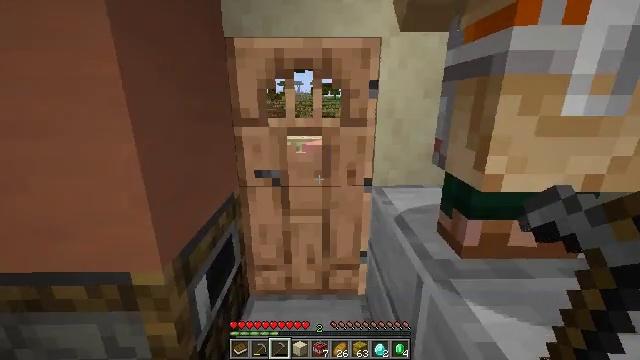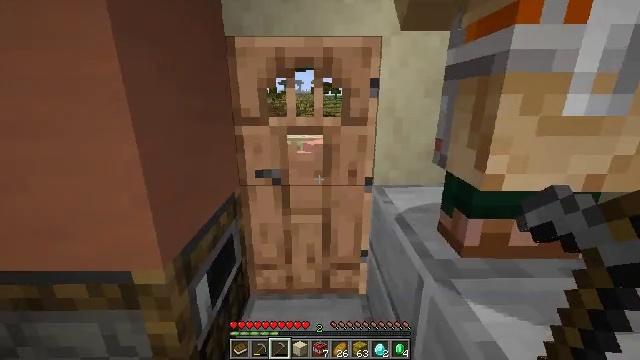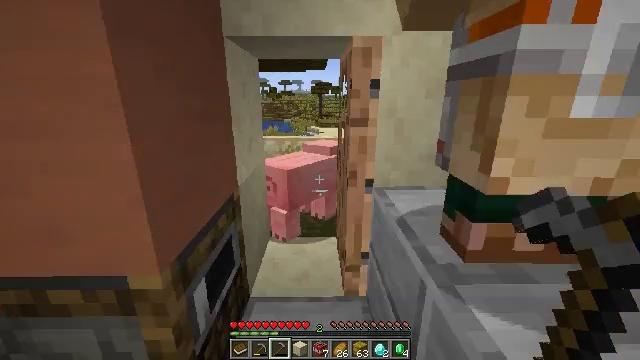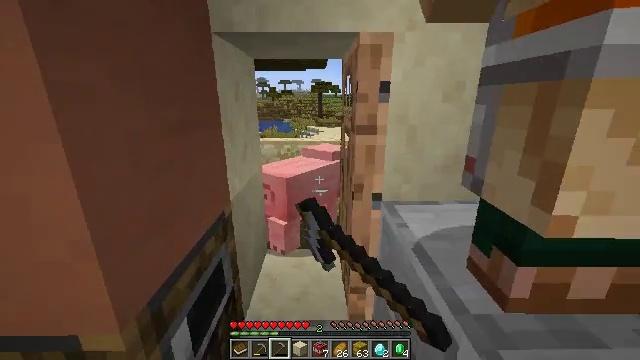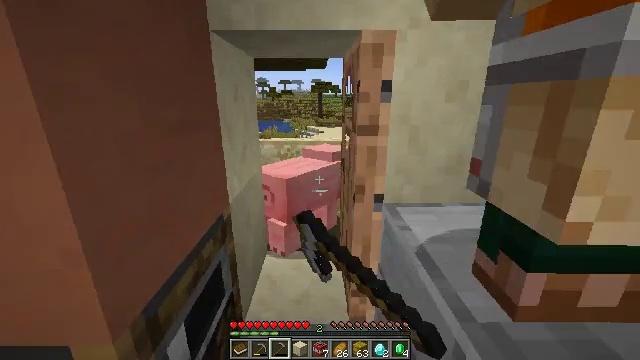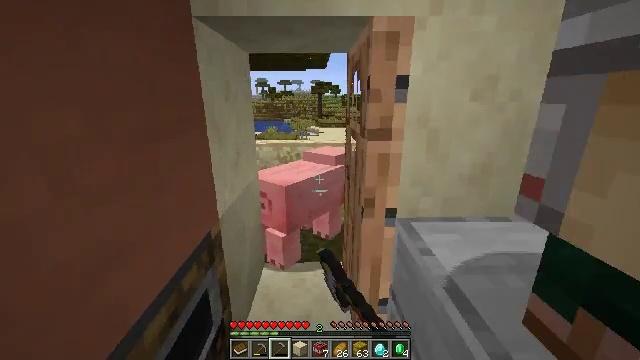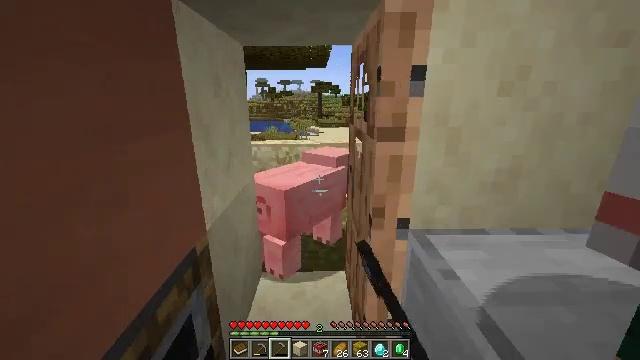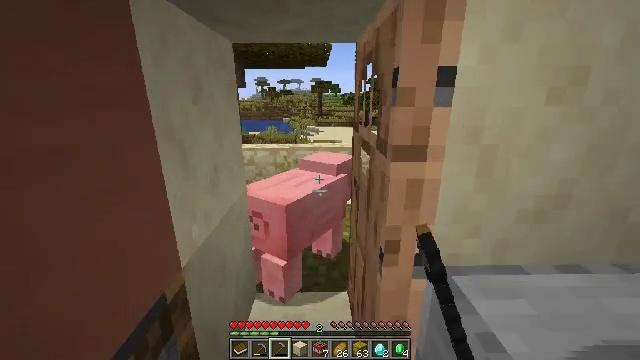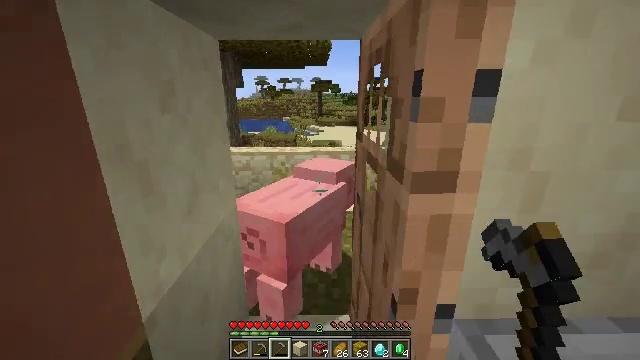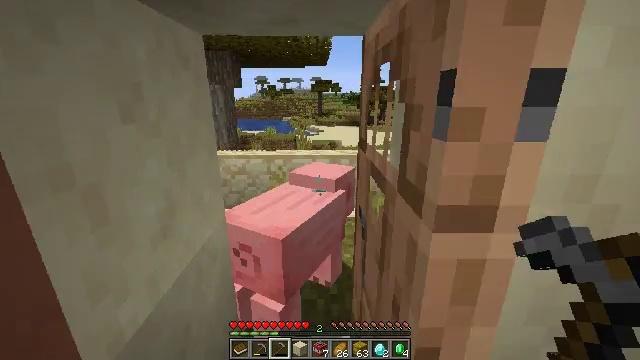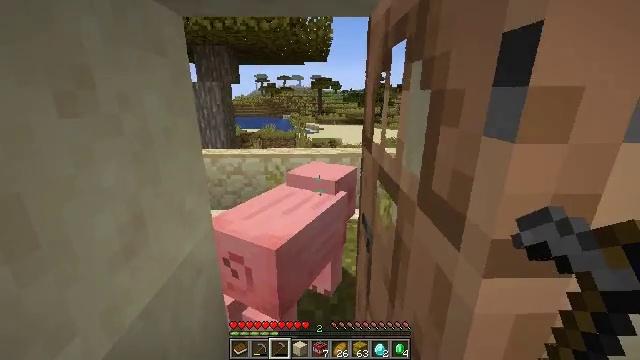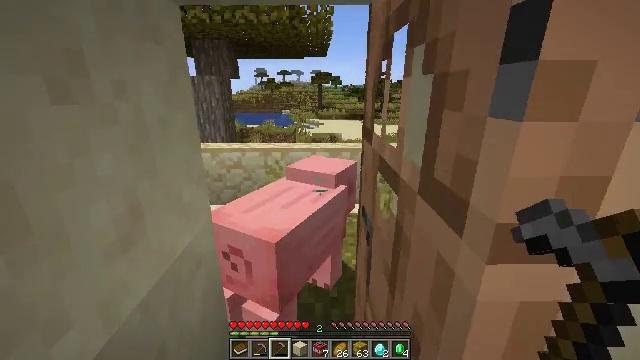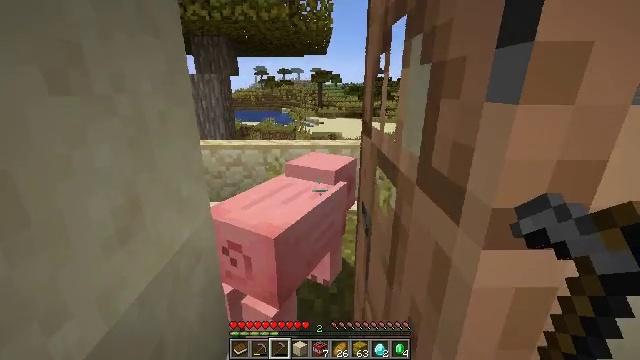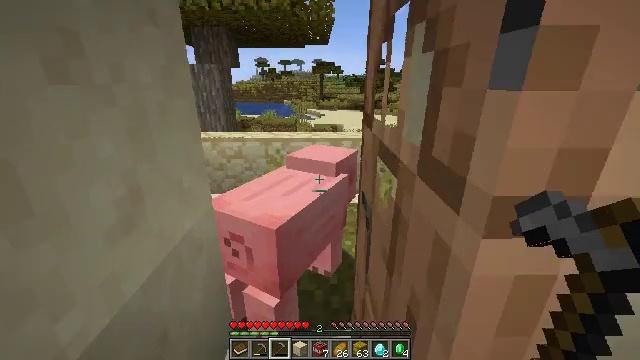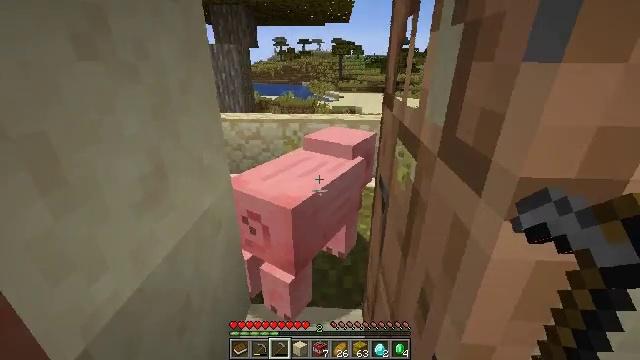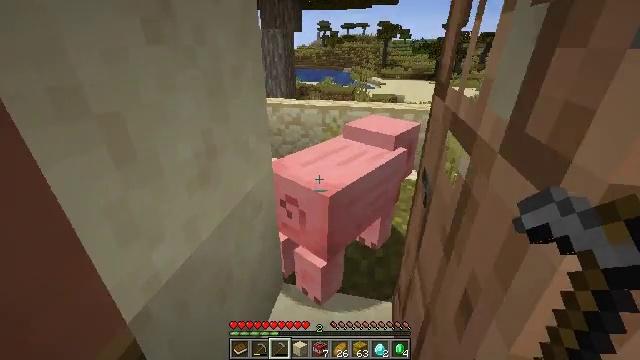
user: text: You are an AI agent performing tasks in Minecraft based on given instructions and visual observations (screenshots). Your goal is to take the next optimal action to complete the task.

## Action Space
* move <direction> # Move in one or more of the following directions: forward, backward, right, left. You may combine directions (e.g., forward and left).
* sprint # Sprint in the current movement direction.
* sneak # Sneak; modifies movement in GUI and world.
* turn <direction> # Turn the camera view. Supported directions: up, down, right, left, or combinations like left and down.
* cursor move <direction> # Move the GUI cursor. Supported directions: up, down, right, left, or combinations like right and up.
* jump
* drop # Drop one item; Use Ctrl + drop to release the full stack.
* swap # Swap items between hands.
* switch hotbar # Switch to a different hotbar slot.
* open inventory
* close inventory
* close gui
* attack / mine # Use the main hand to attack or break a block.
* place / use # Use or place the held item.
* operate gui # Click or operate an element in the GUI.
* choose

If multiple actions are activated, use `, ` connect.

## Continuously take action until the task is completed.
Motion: motion action
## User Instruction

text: Gather dirt.
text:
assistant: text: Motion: no_op
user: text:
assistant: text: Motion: move forward, use / place
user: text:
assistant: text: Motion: move forward, use / place
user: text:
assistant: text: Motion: move forward
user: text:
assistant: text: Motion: move forward
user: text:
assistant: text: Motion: move forward
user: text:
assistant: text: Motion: move forward
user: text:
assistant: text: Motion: move forward
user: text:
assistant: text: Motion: move forward
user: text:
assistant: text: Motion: move forward
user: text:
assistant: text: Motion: move forward, turn down
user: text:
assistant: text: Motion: move forward
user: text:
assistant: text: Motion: move forward, turn down
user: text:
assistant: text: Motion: move forward, turn left and down
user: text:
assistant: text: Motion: move forward, turn left and down
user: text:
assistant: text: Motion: move forward, turn left and down
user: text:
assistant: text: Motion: turn left
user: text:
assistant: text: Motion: no_op
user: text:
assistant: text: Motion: no_op
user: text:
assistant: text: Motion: move forward
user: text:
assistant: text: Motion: move forward, turn up
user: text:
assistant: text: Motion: move forward, turn right and up
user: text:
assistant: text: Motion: move forward, turn right
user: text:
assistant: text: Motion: move forward, turn right
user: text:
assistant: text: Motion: move forward, turn right
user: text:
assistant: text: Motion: move forward
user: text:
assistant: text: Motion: move forward
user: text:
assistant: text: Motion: no_op
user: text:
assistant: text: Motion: no_op
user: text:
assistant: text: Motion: no_op